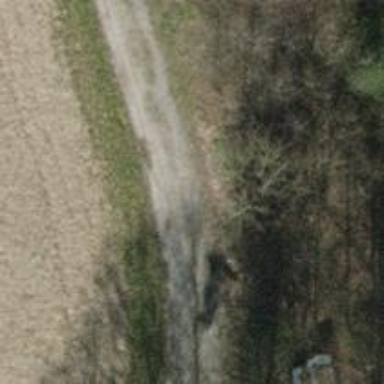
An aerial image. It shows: Dirt track with grade 4 tracktype.